Field crop: tomato
Growth stage: 2
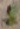
Species: solanum